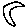
Label: moon